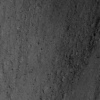
Label: not_dusty